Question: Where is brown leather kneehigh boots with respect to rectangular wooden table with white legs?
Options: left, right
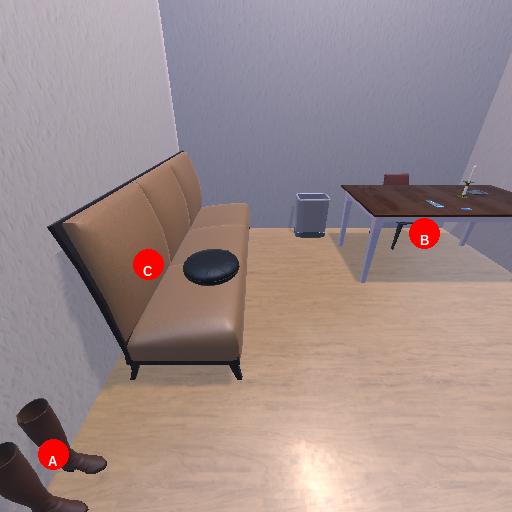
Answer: left